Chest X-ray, AP view. Patient: 67 years old, sex M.
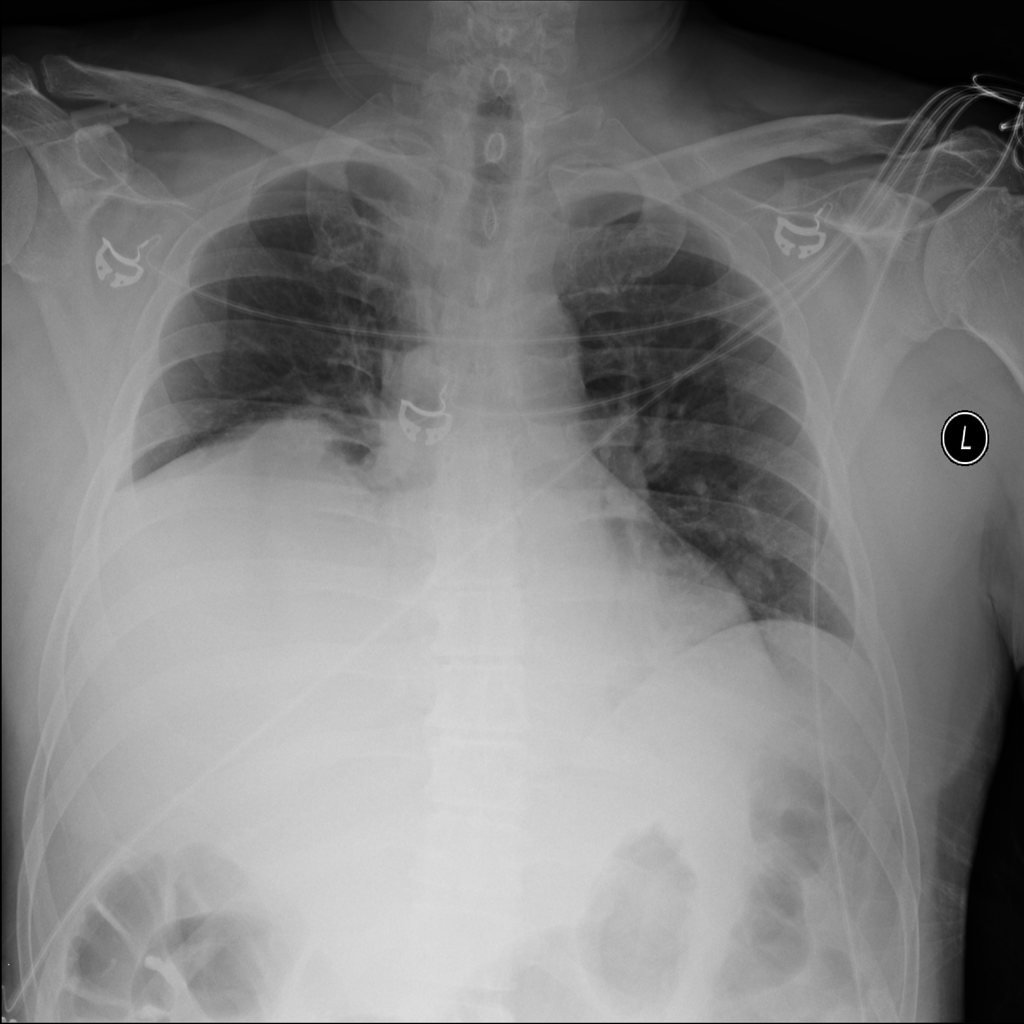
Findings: Atelectasis, Infiltration